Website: crate-barrel
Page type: customer-info-address
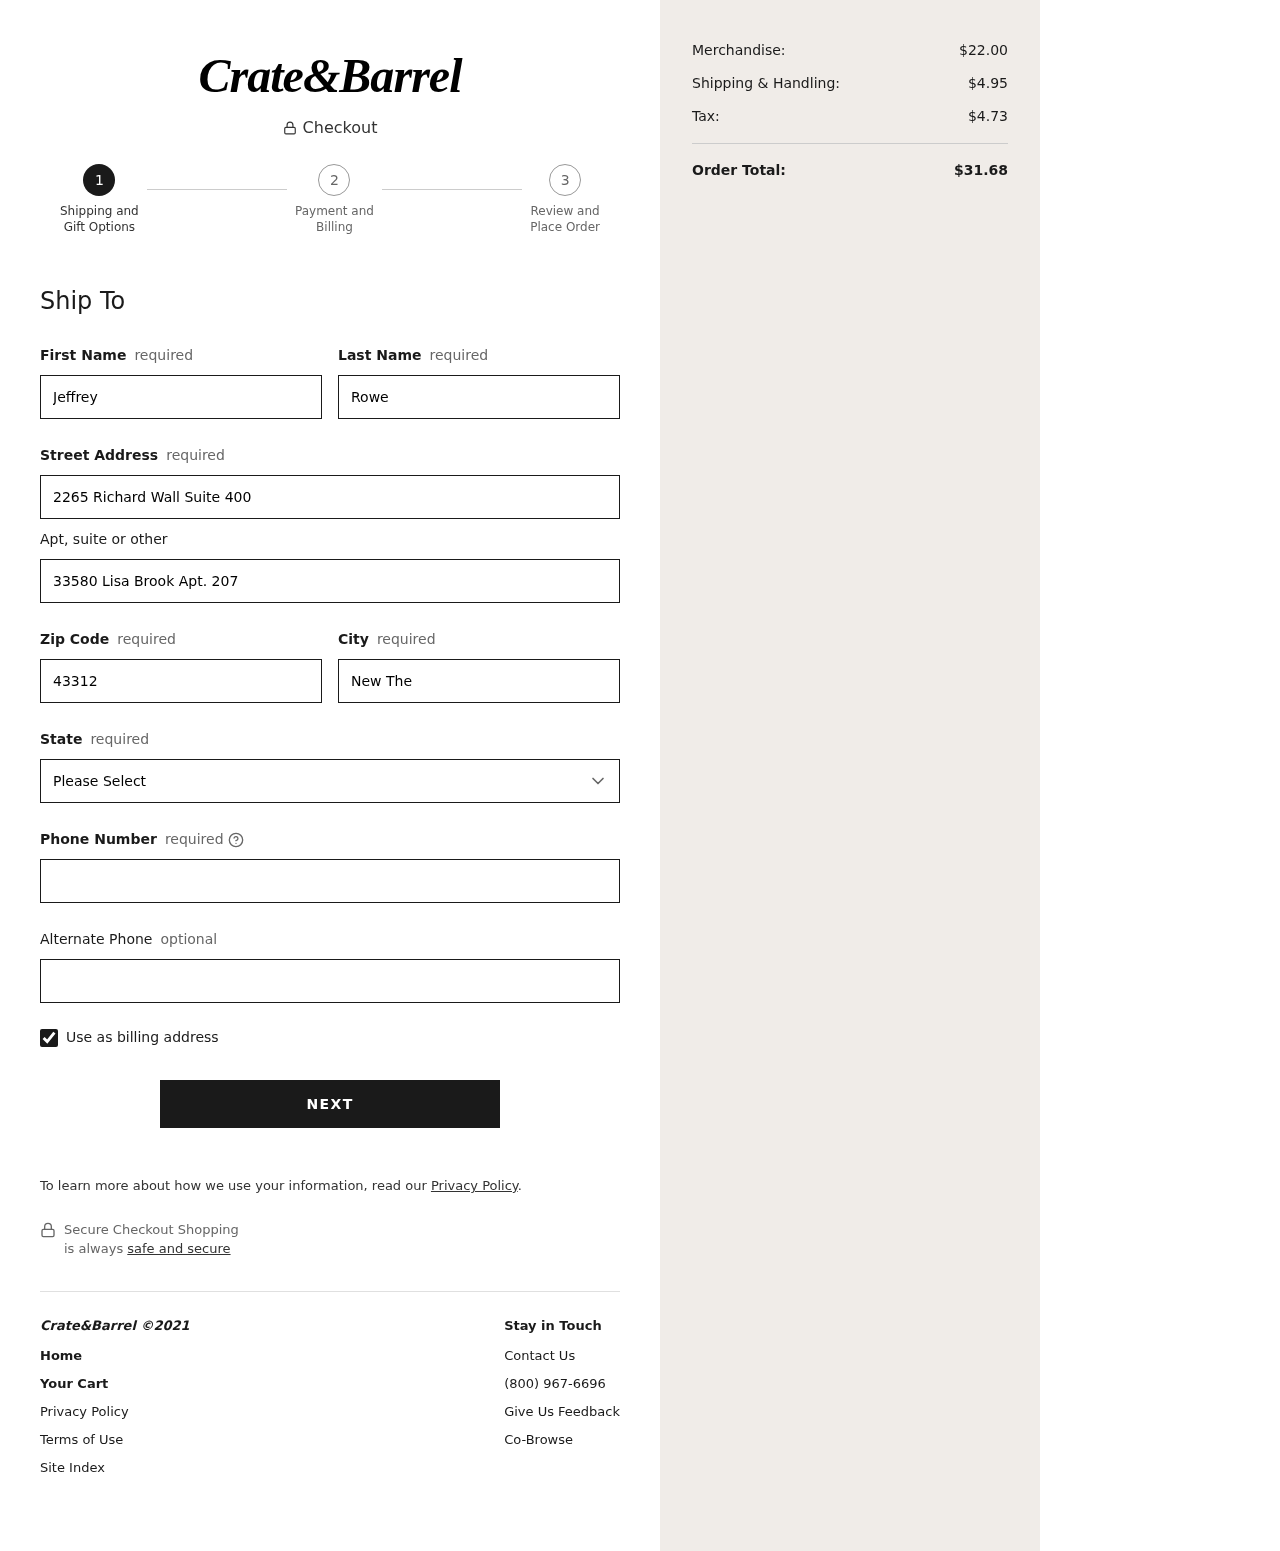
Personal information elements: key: PII_STATE
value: New Jersey
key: PII_FIRSTNAME
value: Jeffrey
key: PII_LASTNAME
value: Rowe
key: PII_STREET
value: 2265 Richard Wall Suite 400
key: PII_STREET2
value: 33580 Lisa Brook Apt. 207
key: PII_POSTCODE
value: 43312
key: PII_CITY
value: New Theresa
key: PII_PHONE
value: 5783898427
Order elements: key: ORDER_SUBTOTAL
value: $22.00
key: ORDER_SHIPPING_COST
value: $4.95
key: ORDER_TAX
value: $4.73
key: ORDER_TOTAL
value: $31.68